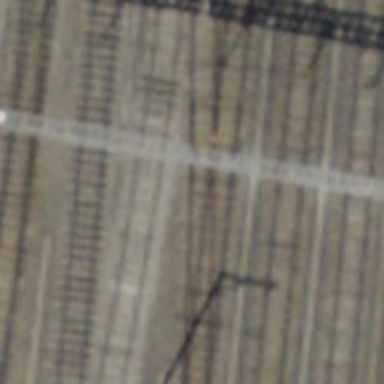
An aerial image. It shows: Single-track electrified railway service yard with contact line for trains.